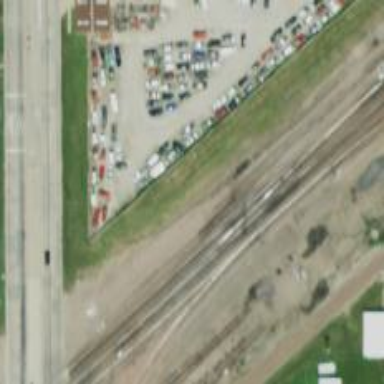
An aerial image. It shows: Railway crossover.